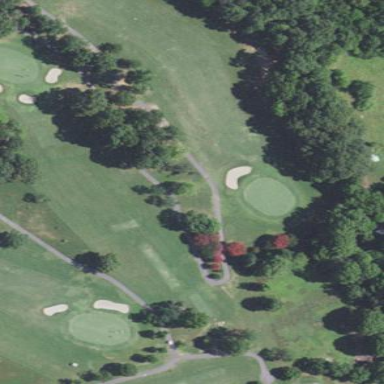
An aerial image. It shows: Grassy area designated as golf fairway.